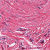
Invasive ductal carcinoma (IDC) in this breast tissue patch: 0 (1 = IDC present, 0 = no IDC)